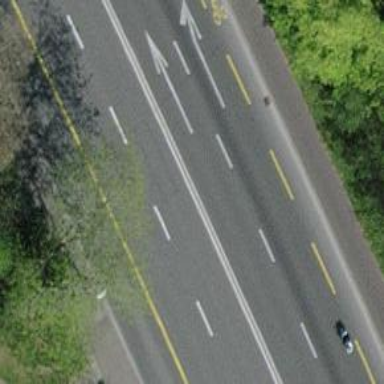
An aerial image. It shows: Asphalt road with lanes dedicated to buses and shared with cyclists on the left side. The road is classified as primary highway.